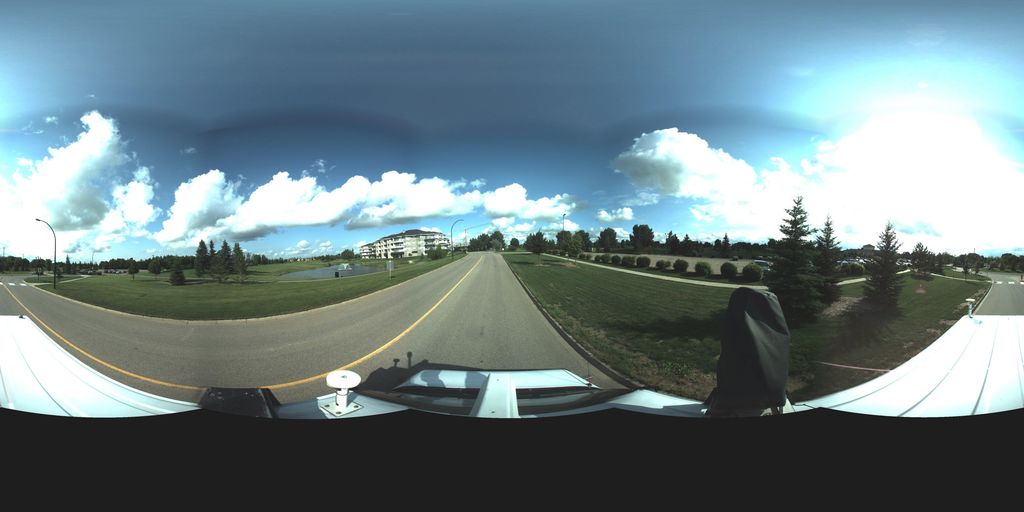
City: saskatoon